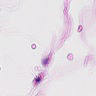
Metastatic tissue present: no